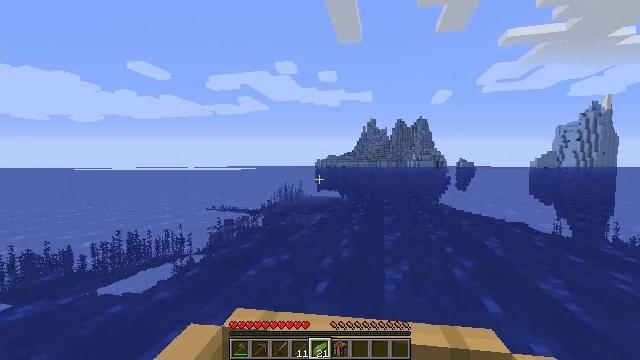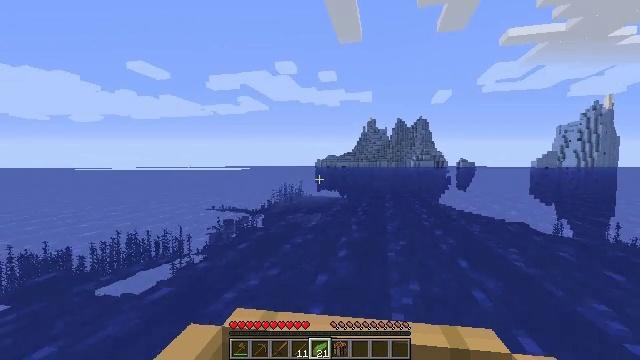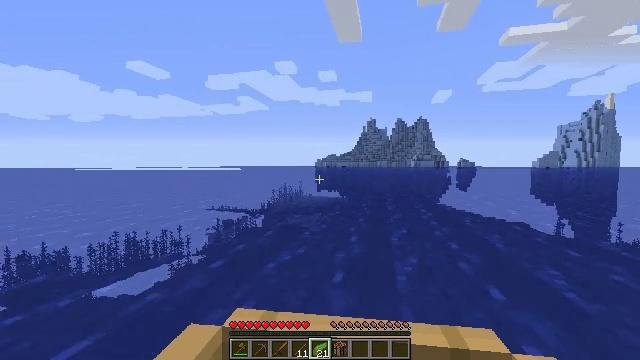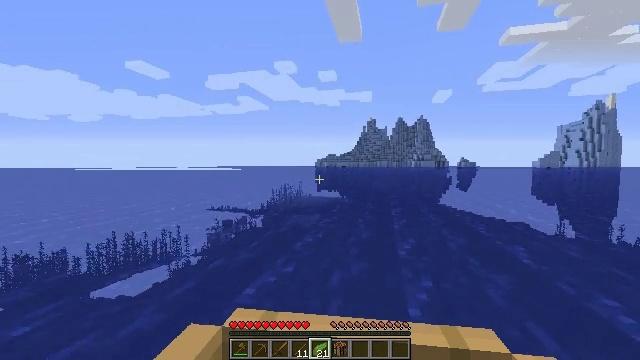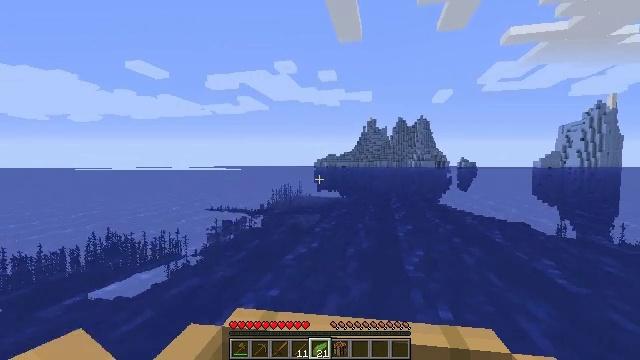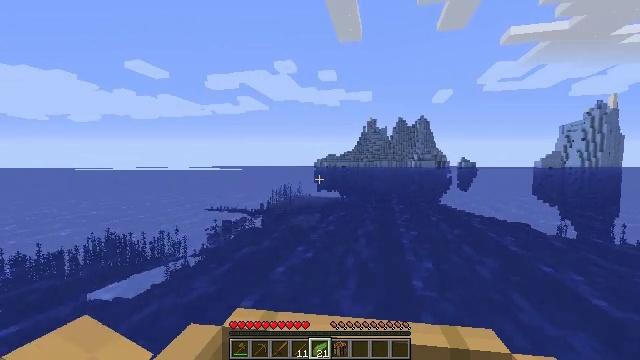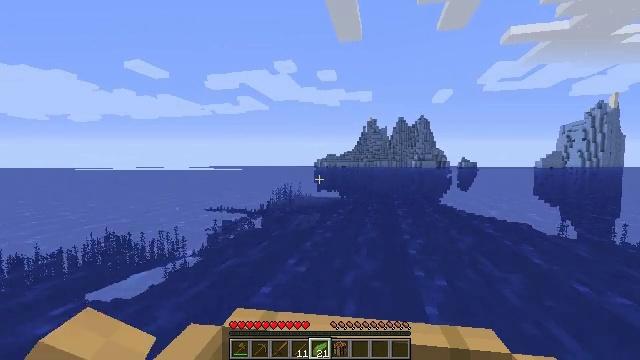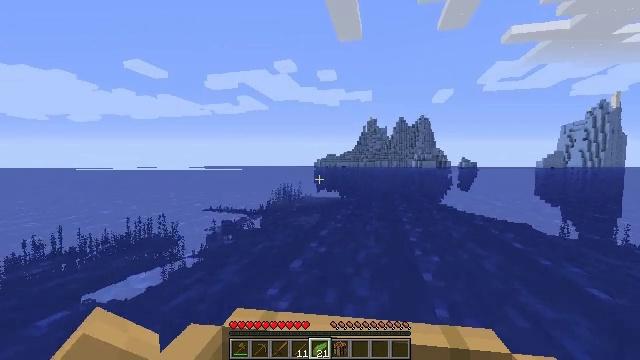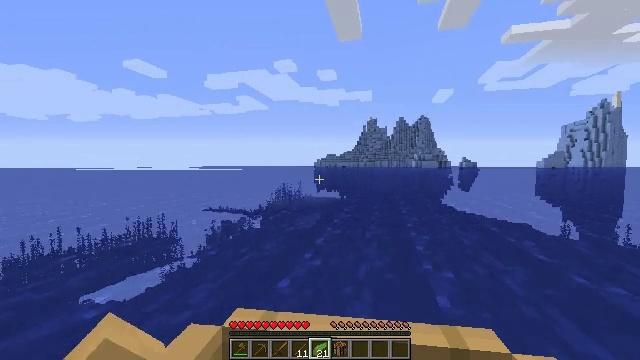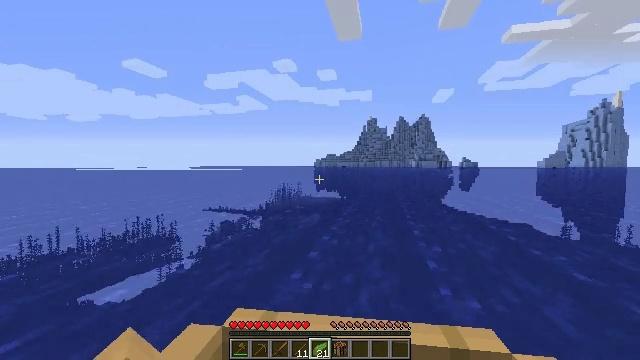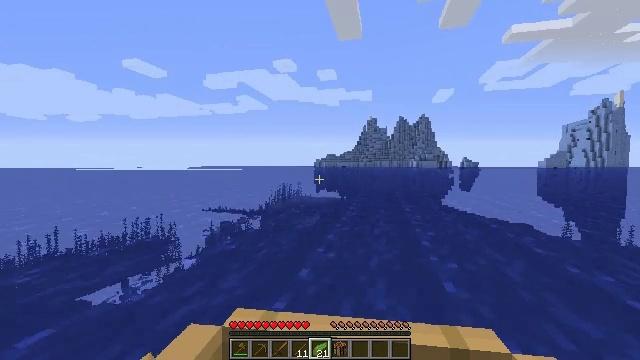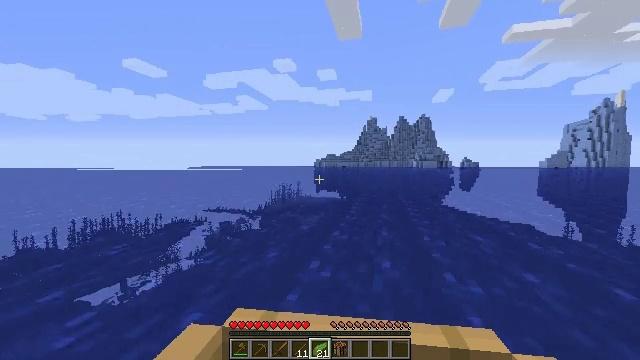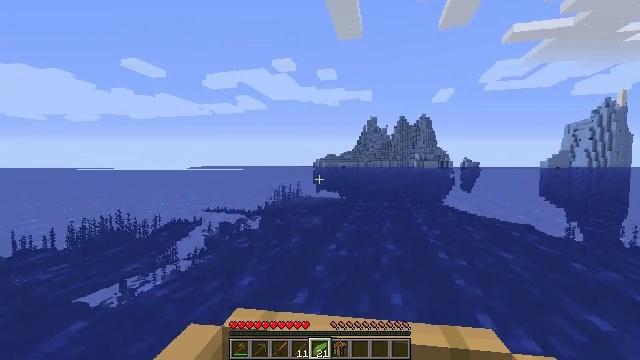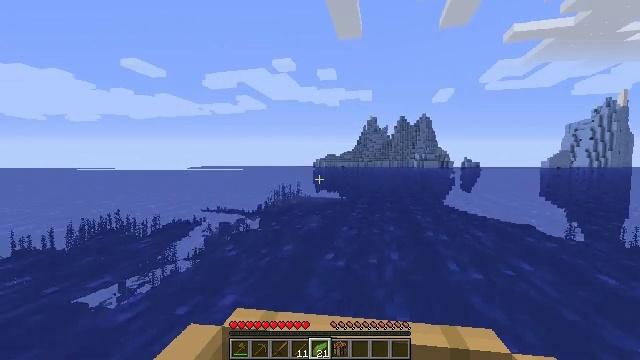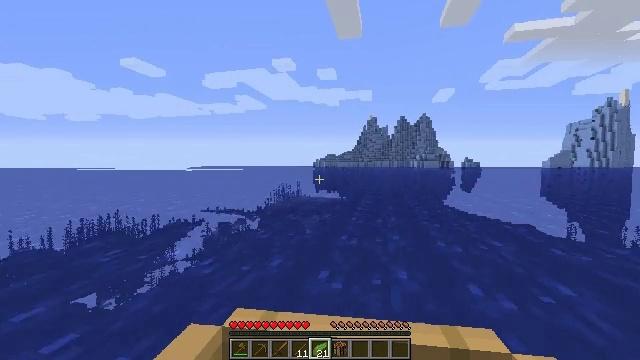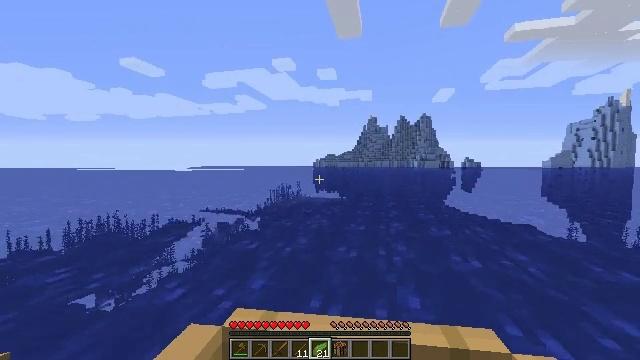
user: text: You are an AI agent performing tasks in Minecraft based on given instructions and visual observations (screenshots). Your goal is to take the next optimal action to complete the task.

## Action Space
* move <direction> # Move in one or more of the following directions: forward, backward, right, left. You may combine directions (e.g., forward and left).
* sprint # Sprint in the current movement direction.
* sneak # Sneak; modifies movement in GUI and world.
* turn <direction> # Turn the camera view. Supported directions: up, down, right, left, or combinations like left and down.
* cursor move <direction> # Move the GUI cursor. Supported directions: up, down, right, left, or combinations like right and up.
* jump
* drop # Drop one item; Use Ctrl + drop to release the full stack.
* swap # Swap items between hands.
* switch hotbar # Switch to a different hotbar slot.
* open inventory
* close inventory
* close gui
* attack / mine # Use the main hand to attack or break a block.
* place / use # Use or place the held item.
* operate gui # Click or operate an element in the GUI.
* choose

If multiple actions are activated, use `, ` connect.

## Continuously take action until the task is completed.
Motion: motion action
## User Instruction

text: Remove kelp and place it on the ground.
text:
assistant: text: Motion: move forward
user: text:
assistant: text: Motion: move forward
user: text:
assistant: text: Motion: move forward
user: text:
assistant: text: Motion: move forward
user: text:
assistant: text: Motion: move forward
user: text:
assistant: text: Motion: move forward
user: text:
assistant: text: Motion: move forward
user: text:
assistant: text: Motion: move forward
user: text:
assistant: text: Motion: move forward
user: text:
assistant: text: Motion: move forward
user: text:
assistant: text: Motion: move forward
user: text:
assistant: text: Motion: move forward
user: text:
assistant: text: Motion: move forward
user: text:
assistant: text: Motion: move forward
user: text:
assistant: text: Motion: move forward
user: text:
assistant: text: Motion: move forward
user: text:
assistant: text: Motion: move forward
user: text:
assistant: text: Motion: move forward
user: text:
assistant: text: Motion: move forward
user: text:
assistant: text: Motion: move forward
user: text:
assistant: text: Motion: move forward
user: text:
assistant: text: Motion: move forward
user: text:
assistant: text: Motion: move forward
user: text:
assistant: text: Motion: move forward
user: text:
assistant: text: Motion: move forward
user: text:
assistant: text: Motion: move forward
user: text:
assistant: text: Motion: move forward
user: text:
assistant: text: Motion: move forward
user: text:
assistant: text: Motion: move forward
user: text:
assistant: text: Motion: move forward